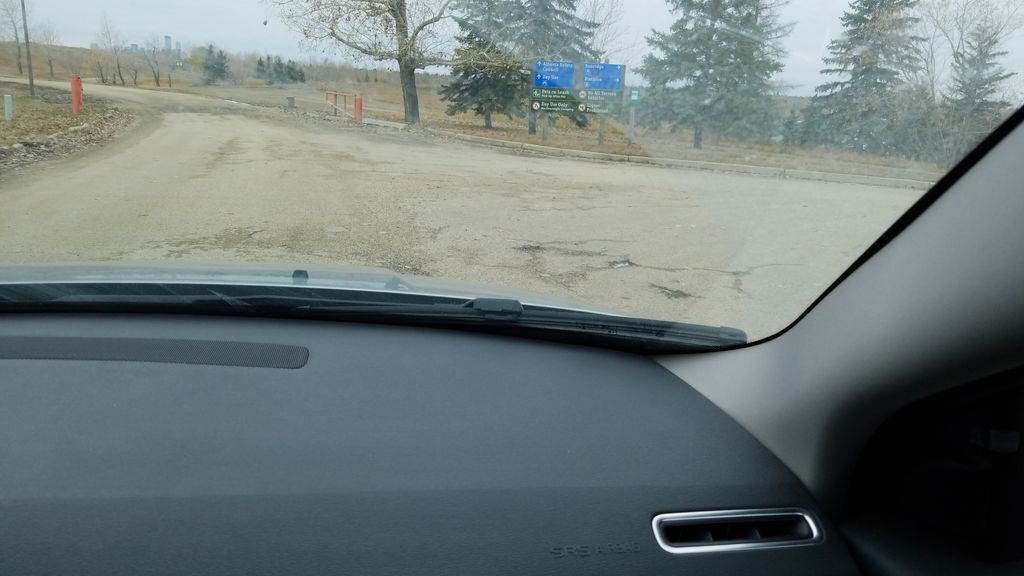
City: edmonton